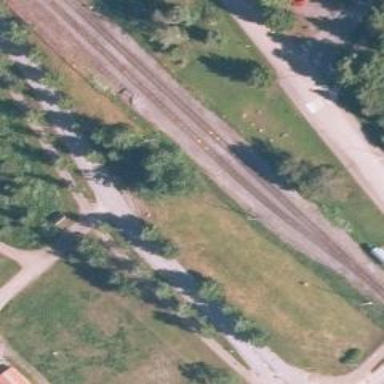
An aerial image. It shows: Railway signal.